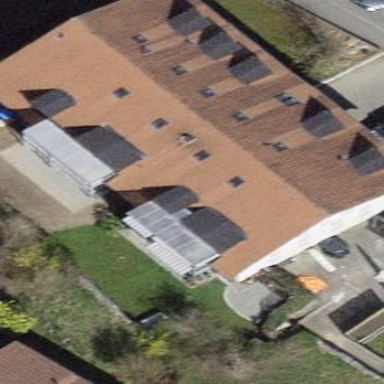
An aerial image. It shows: Gabled roof on building that houses apartments.